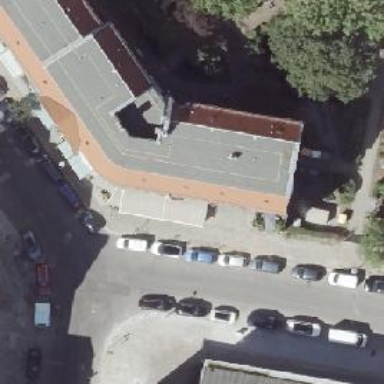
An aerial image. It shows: Restaurant.